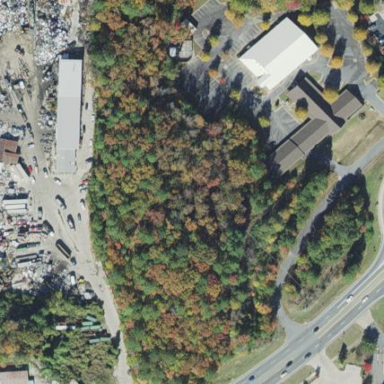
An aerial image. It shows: Scrap yard situated in industrial area.